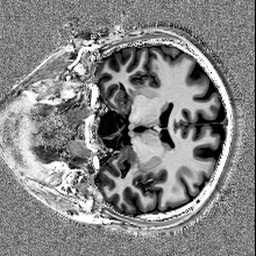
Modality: UNIT1
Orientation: coronal
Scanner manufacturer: siemens
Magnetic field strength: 6.98 T
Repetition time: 4.73 s
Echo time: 0.00191 s